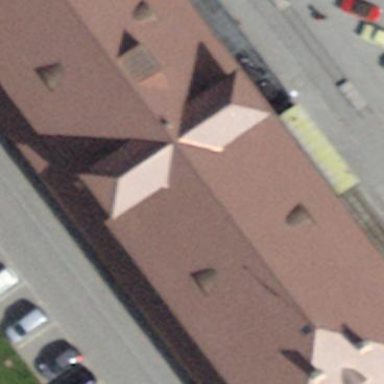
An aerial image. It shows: Museum with hipped roof.